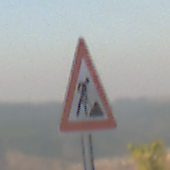
Verkehrszeichen: Arbeitsstelle
Umgebung: Outdoor, Nature
Tageszeit: SunriseSunset
Wetter: Clear
Licht: Natural
Jahreszeit: NotSpecified
Kontrast: HighContrast